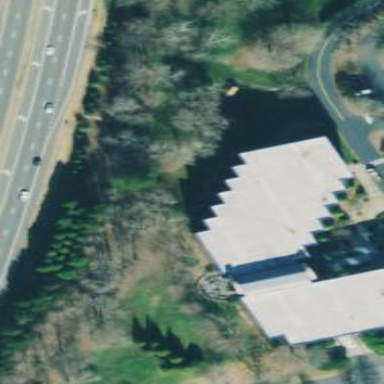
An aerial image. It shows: Office building.